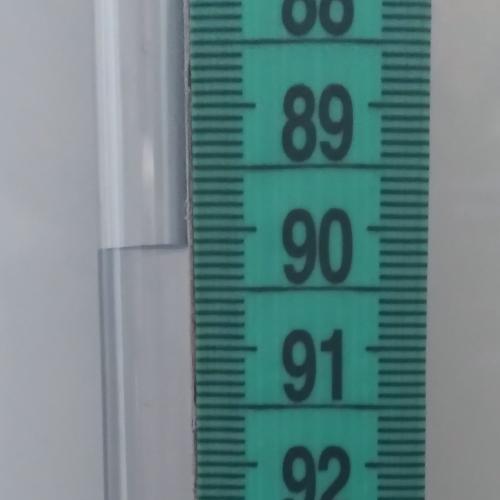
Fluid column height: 90.1 cm